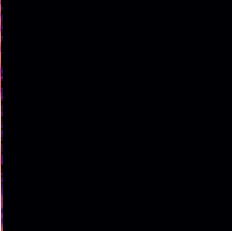
Sound class: Helicopter